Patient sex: M
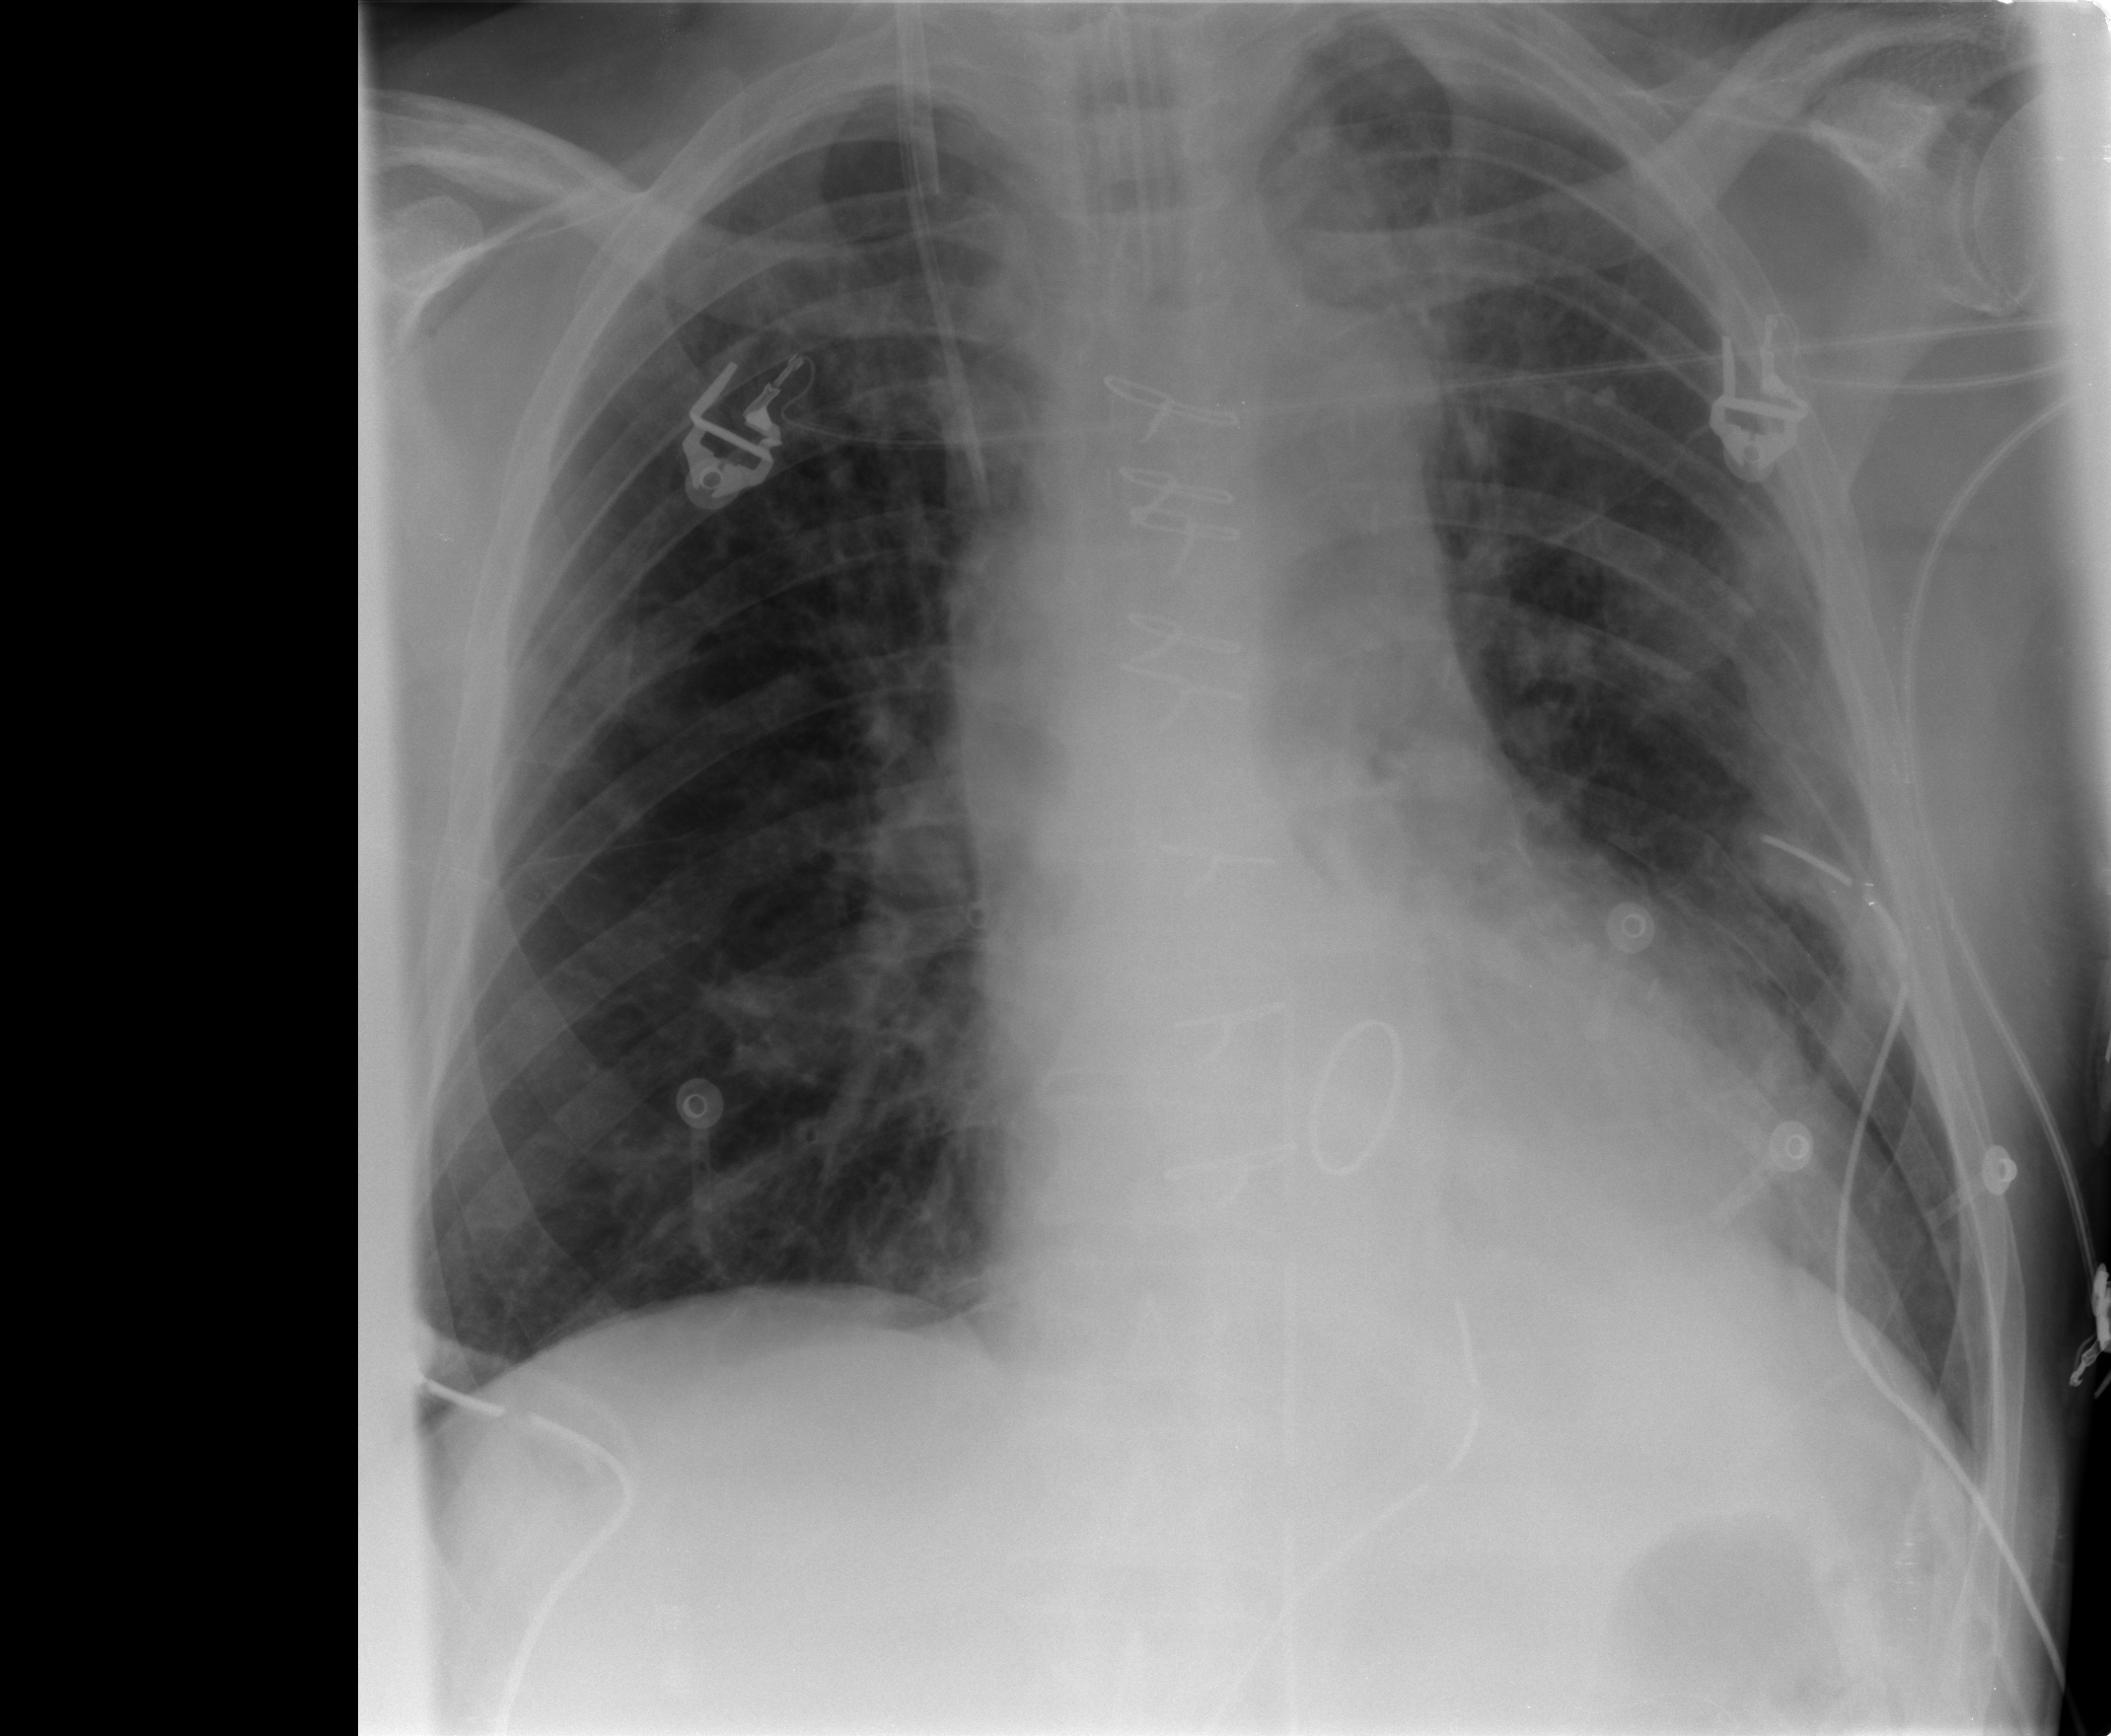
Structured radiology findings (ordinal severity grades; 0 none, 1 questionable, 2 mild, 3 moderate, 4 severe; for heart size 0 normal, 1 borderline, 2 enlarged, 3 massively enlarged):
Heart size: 2
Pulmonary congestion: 1
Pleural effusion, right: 0
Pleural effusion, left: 0
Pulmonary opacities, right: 0
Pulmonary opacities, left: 1
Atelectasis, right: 2
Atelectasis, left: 2